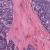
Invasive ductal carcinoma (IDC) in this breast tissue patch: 0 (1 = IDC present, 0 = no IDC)